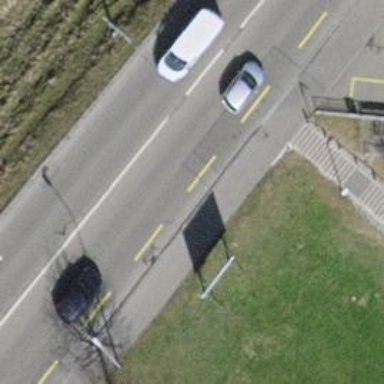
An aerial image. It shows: Primary highway with asphalt surface and designated cycle lane.